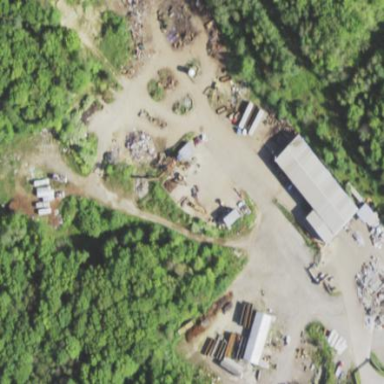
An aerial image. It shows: Scrap yard located in industrial area.